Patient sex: M
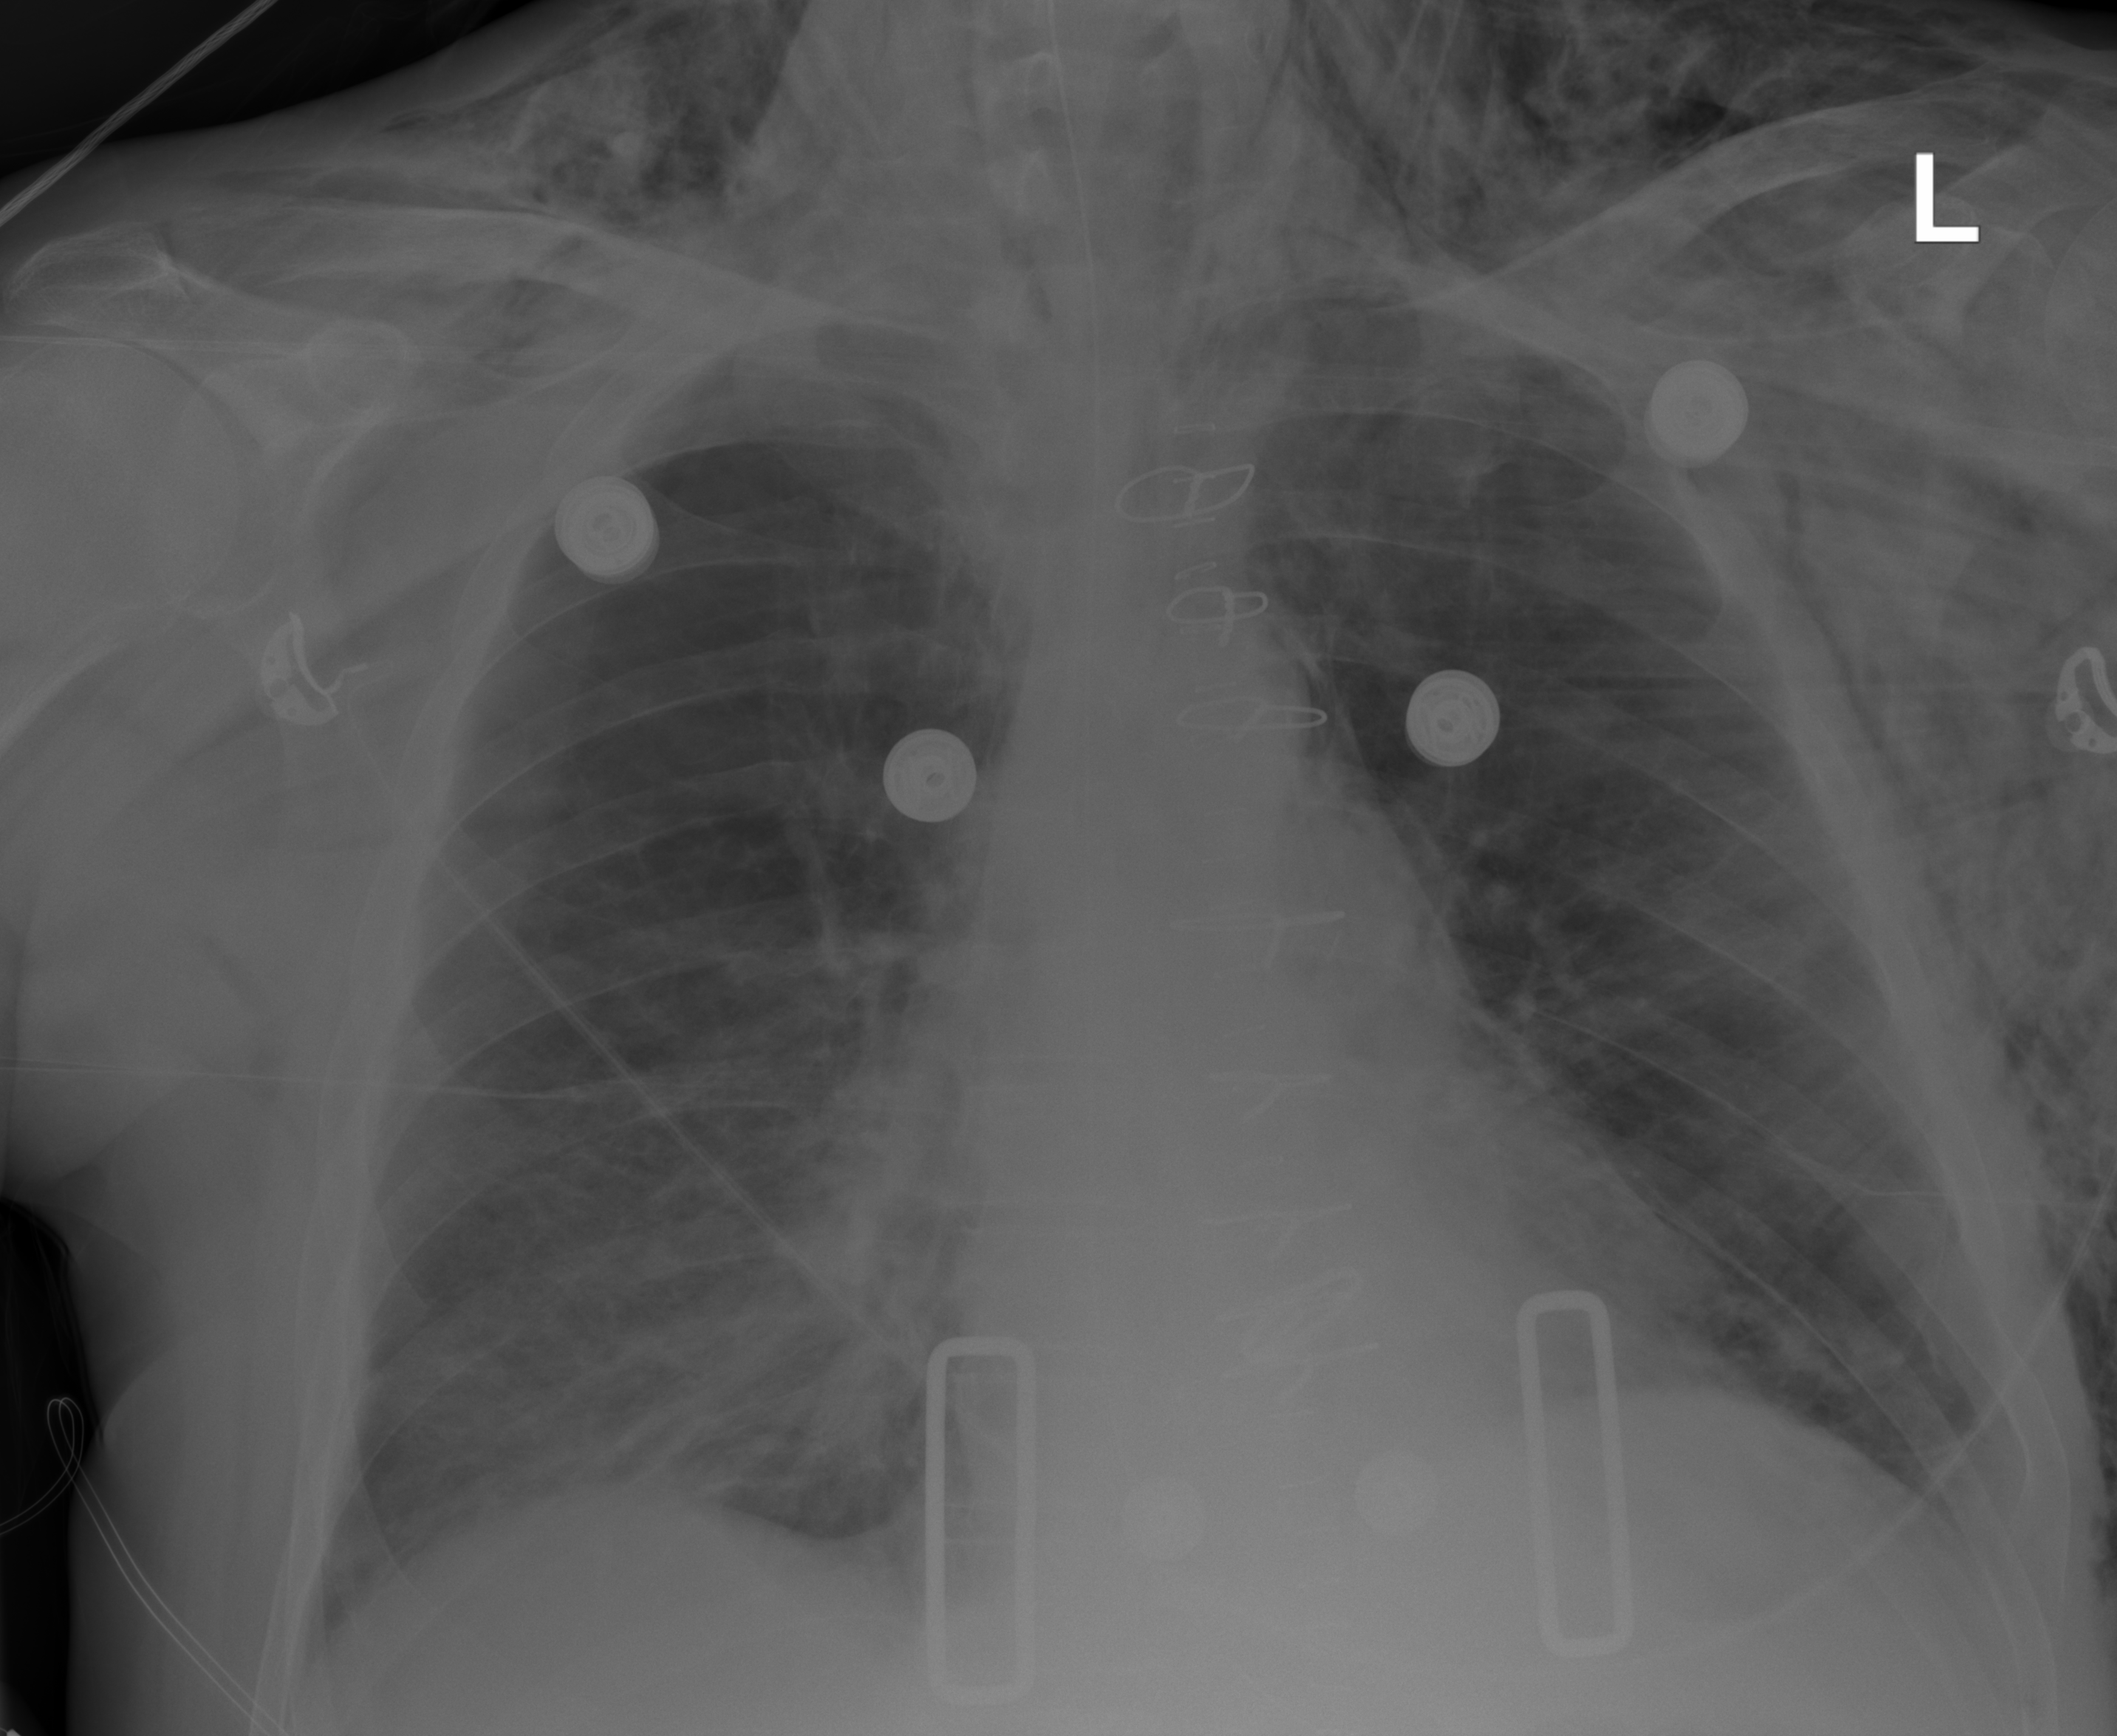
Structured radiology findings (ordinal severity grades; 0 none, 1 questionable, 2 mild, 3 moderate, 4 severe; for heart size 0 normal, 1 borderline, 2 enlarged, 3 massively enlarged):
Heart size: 0
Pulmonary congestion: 0
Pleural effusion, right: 2
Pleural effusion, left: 0
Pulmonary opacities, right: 3
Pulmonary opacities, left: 0
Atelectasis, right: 2
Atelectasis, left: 0